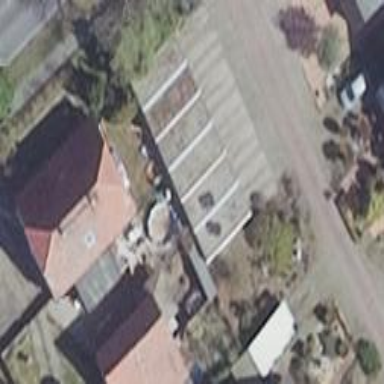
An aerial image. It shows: Garage building.